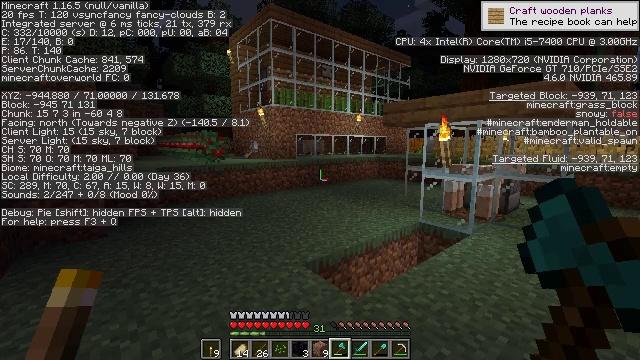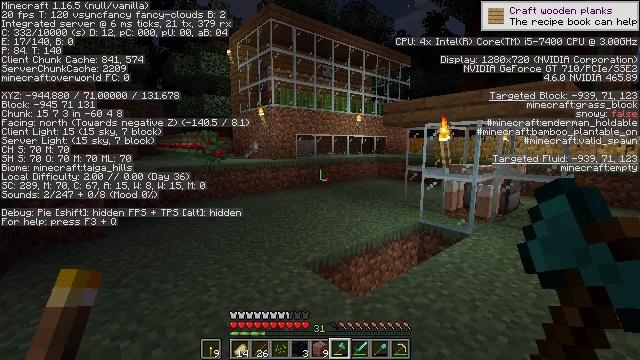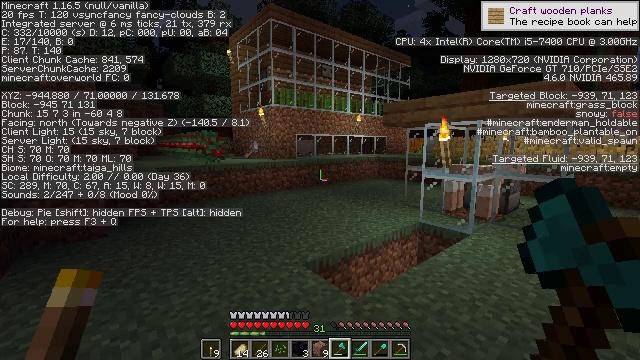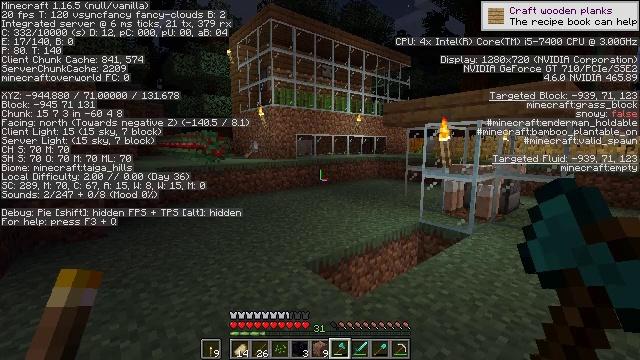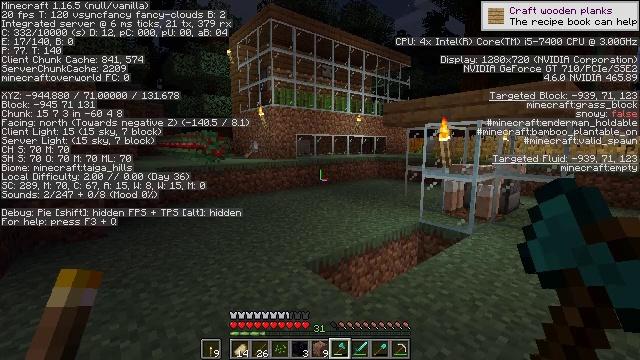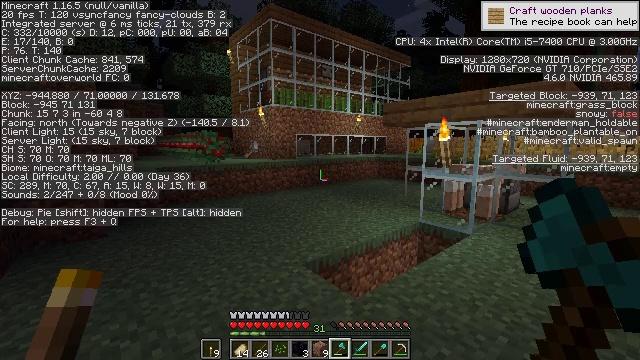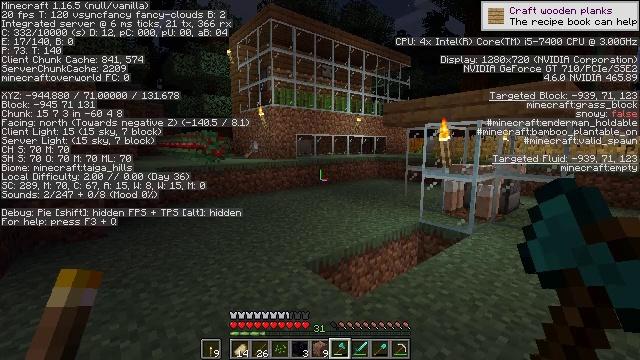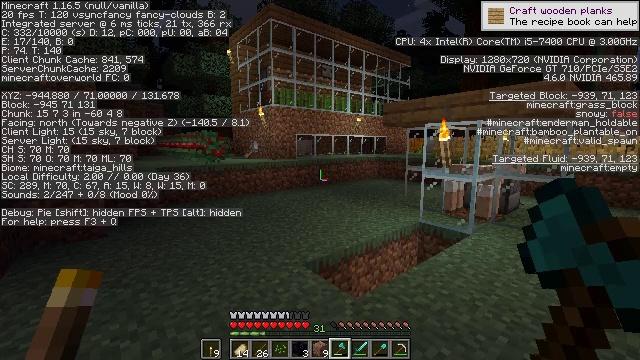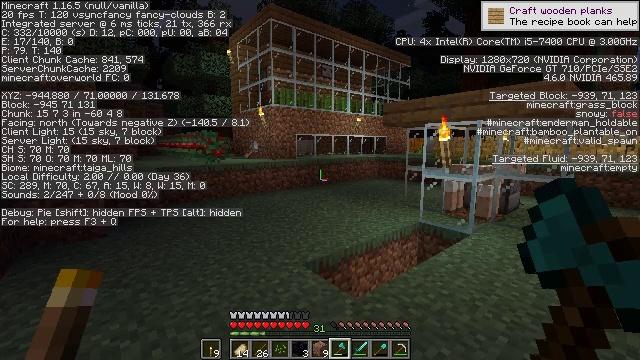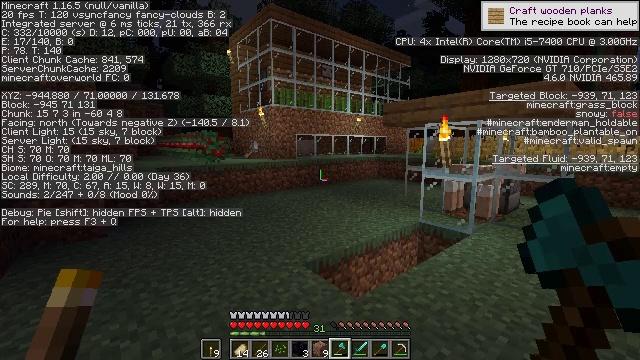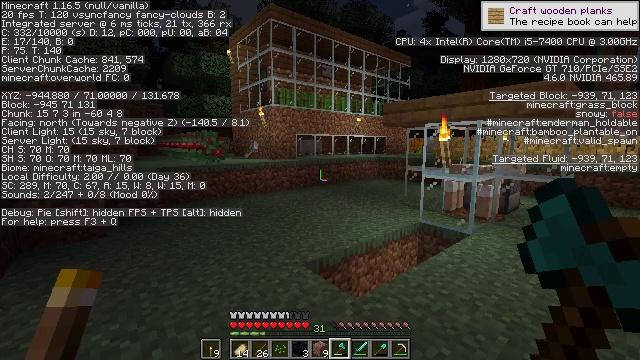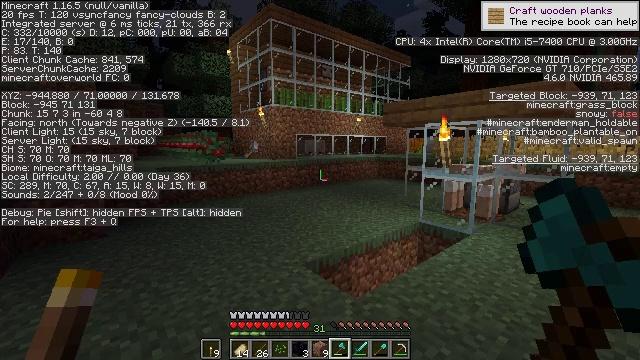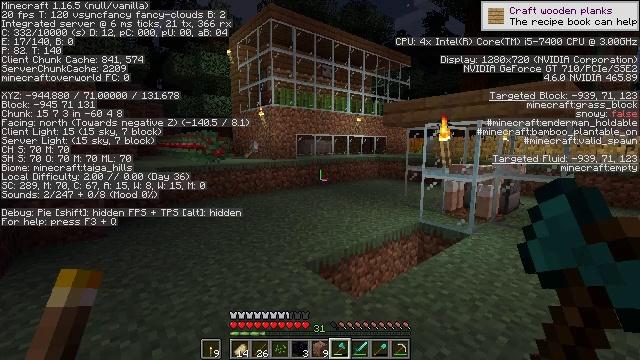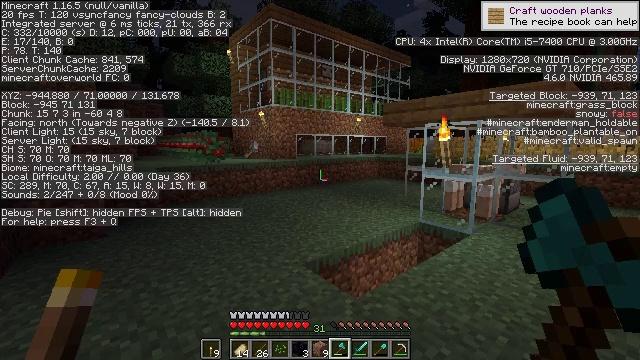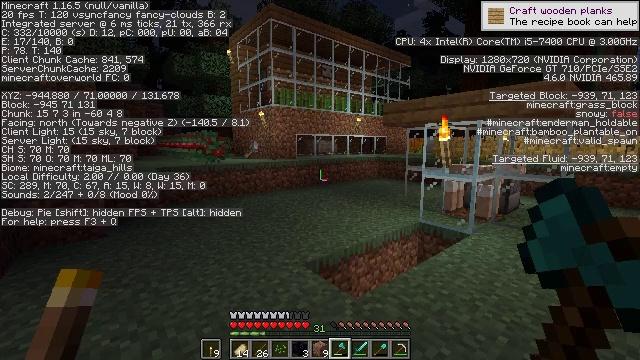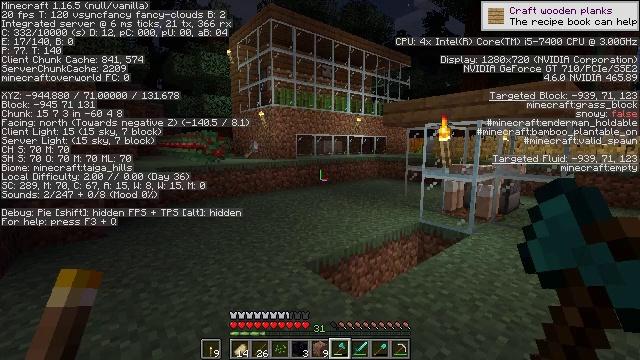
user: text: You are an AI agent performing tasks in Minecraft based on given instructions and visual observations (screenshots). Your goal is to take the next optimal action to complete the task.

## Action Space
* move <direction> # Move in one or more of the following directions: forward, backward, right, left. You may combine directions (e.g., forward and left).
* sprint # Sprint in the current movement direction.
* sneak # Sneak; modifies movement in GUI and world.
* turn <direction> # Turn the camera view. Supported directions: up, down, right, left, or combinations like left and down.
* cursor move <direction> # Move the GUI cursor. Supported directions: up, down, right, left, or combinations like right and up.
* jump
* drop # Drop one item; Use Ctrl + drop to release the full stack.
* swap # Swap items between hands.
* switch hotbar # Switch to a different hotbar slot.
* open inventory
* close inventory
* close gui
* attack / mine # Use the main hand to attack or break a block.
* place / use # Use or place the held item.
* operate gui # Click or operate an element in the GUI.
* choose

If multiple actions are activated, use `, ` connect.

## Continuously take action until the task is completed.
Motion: motion action
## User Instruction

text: Build rails by arranging iron ingots and a stick on the crafting table.
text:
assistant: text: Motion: no_op
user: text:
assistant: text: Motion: no_op
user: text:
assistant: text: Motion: no_op
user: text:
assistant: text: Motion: no_op
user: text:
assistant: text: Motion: no_op
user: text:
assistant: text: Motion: no_op
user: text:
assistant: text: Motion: no_op
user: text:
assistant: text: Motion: no_op
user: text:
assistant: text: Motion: no_op
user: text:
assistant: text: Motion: no_op
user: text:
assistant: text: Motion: no_op
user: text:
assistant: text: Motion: no_op
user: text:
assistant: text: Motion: no_op
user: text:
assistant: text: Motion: no_op
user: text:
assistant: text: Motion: no_op
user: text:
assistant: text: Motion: no_op
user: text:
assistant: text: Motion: no_op
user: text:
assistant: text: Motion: no_op
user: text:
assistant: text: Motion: no_op
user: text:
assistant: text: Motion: no_op
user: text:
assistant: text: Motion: no_op
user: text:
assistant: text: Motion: no_op
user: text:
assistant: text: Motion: no_op
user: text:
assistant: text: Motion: no_op
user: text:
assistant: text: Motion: no_op
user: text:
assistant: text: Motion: no_op
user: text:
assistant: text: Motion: no_op
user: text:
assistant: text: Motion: no_op
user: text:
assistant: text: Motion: no_op
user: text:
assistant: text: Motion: no_op